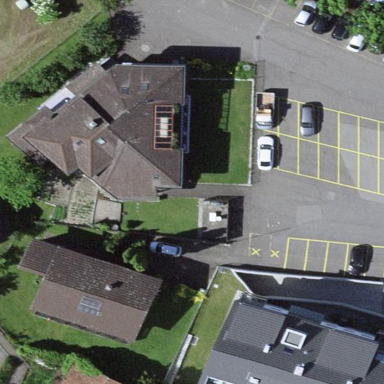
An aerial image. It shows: Parking area with asphalt surface.